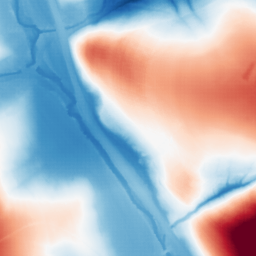
Category: morphological
Decomposition family: tophat_combined
Decomposition parameters: size: 100
Upsampling method: sinc_hamming
Upsampling parameters: scale: 2
kernel_size: 4
Upsampling scale: 2